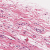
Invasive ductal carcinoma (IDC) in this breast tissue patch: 0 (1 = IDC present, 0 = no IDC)